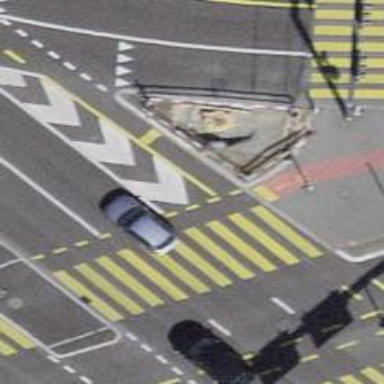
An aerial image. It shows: Crossing with traffic signals.